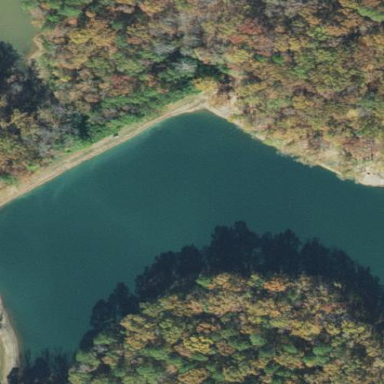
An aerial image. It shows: Pond surrounded by natural water.